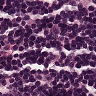
Metastatic tissue present: no